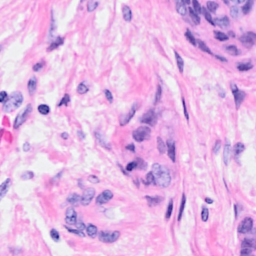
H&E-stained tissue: Breast